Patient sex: M
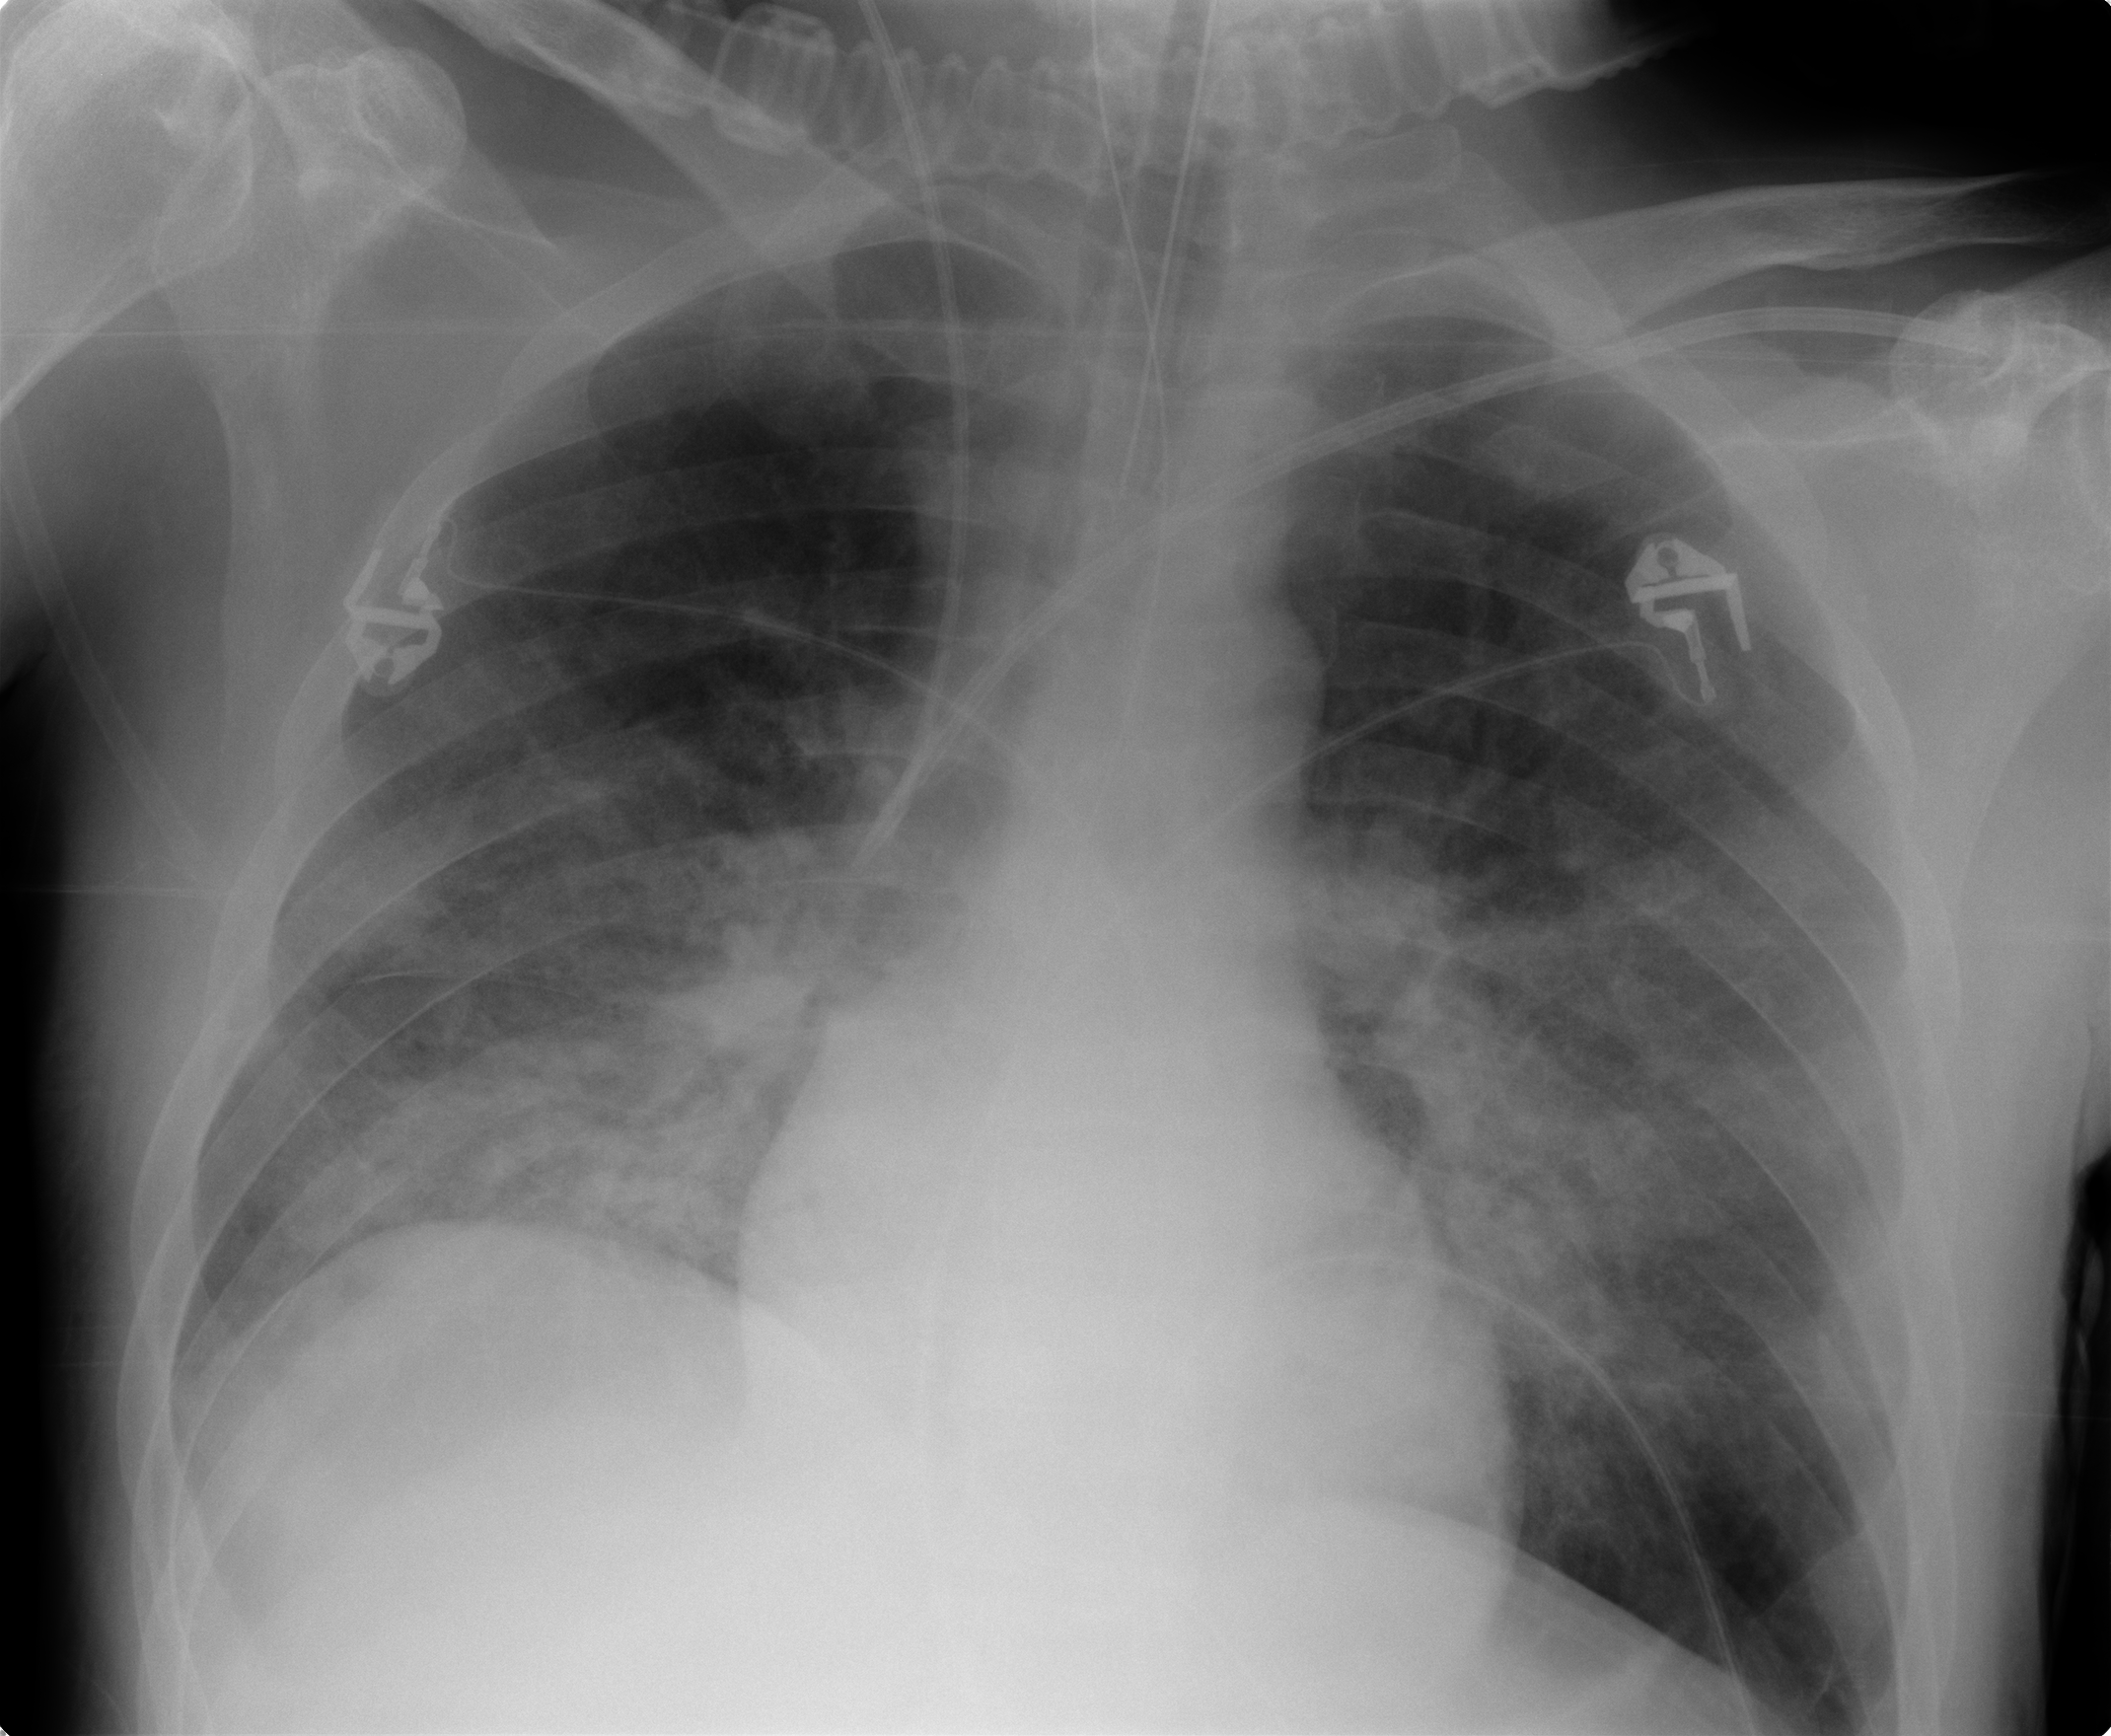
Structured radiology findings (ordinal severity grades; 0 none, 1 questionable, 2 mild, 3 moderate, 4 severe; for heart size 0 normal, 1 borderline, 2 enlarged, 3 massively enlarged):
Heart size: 0
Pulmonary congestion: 2
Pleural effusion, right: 0
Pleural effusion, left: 0
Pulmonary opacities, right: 2
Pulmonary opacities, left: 2
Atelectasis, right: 2
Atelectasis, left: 2